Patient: sex F, age 26
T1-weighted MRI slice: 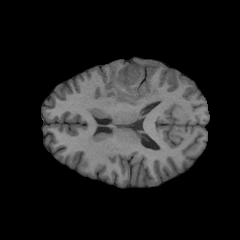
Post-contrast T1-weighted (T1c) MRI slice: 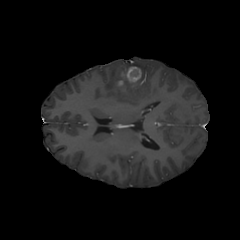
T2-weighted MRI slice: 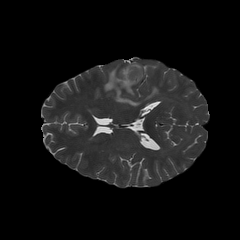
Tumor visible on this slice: yes
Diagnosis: Glioblastoma, IDH-wildtype
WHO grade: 4